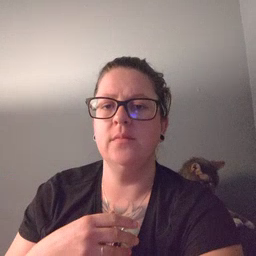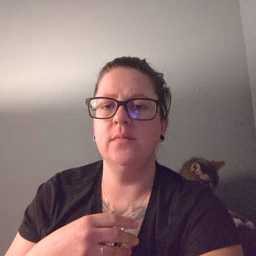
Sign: wait